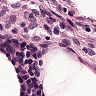
Metastatic tissue present: no